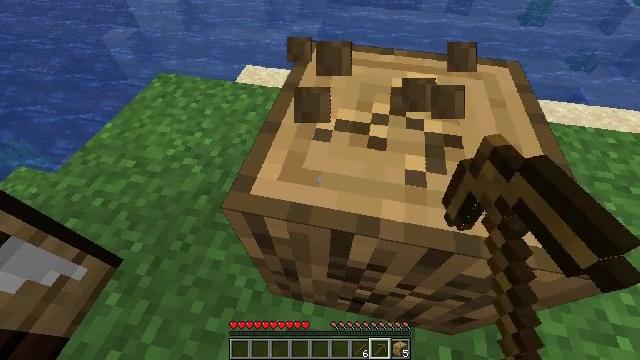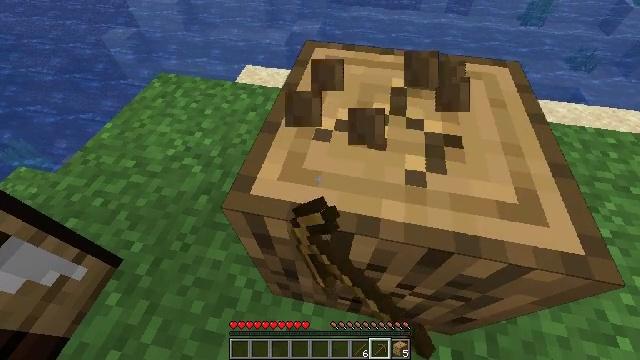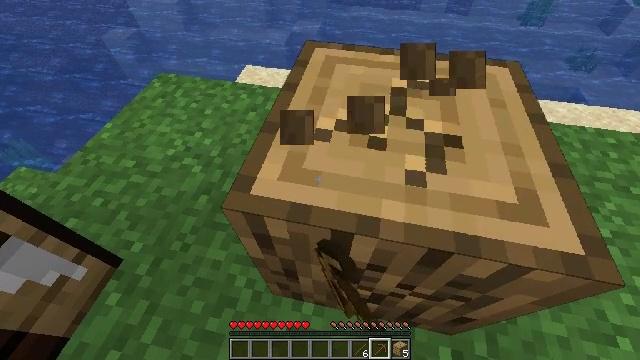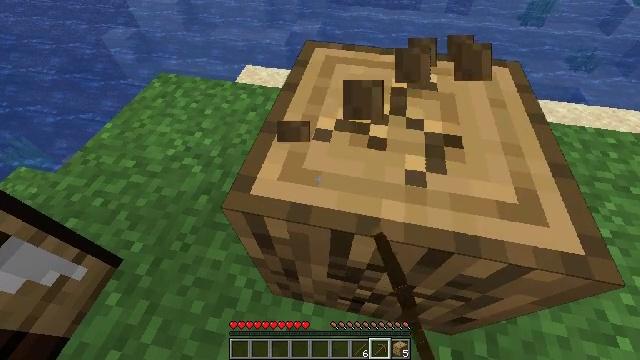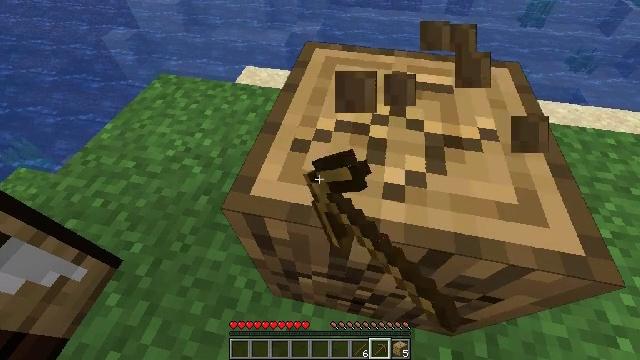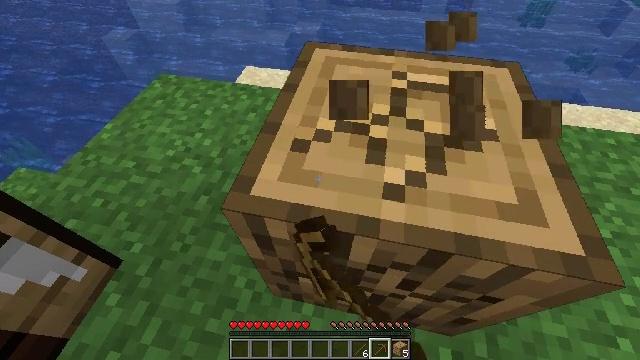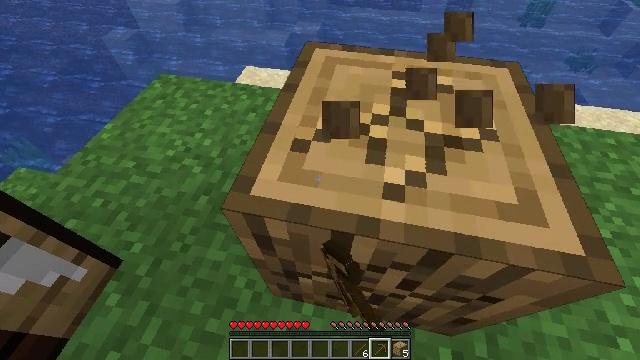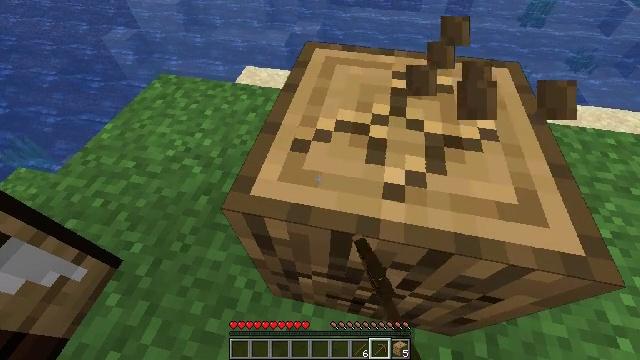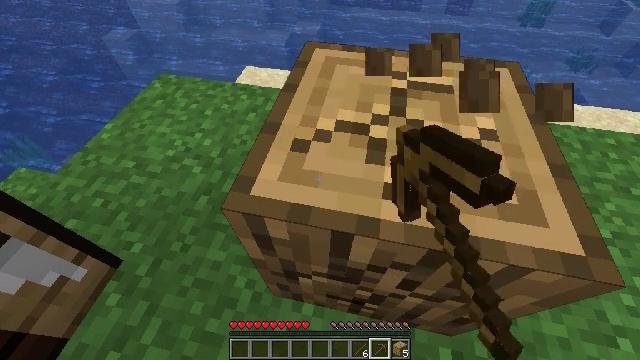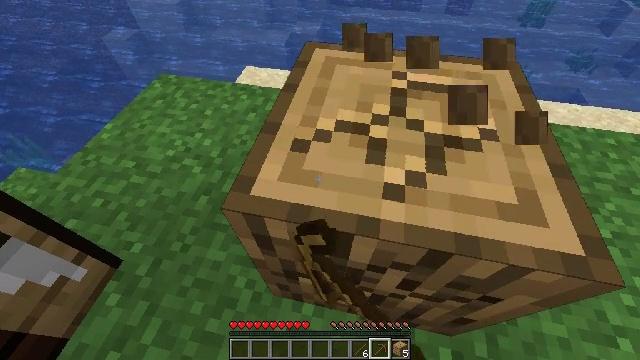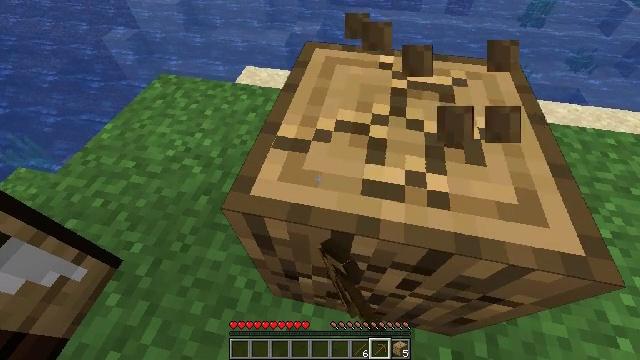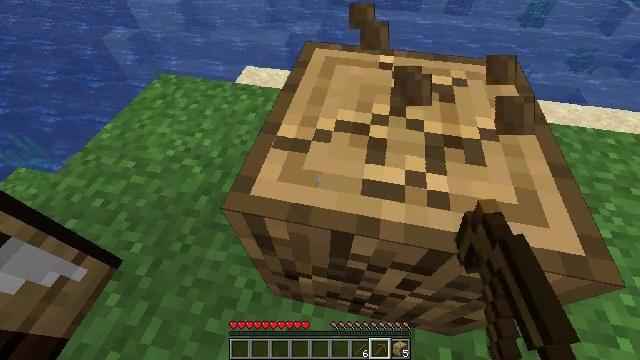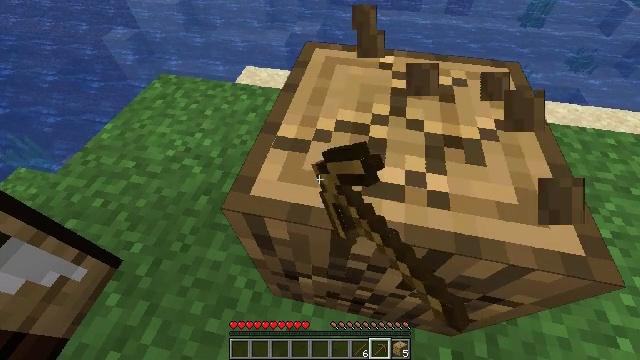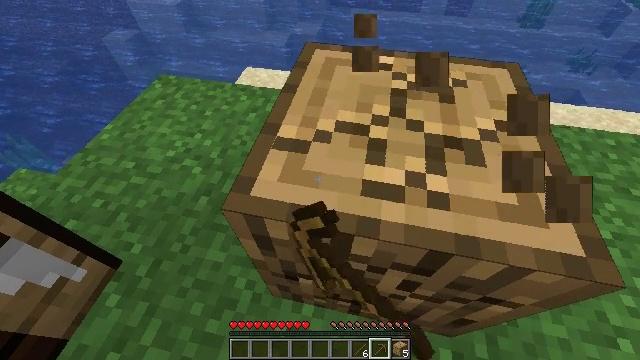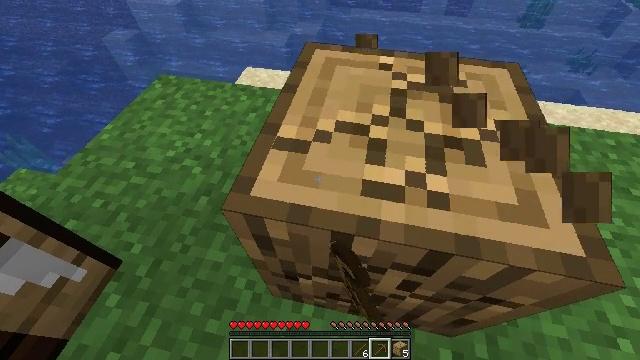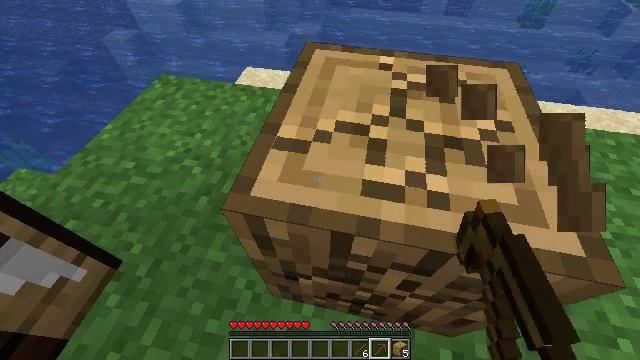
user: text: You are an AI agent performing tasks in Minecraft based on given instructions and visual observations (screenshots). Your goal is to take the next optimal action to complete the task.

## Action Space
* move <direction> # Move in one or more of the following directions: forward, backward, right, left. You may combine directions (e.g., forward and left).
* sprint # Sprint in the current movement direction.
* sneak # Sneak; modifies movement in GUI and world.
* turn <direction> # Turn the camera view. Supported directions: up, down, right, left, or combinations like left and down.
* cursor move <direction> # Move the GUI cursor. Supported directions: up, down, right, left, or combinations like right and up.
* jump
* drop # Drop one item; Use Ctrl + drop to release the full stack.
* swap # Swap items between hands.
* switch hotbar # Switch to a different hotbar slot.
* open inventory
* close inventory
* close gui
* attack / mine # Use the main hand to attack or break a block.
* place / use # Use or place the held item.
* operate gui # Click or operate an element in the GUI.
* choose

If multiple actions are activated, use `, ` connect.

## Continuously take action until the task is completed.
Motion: motion action
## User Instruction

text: Cut down the tree and harvest oak logs.
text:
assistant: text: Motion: attack / mine
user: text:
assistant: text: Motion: attack / mine
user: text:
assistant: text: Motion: attack / mine
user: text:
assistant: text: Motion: attack / mine
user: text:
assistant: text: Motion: attack / mine
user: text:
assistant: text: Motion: attack / mine
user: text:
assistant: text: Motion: attack / mine
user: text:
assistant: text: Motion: attack / mine
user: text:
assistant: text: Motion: attack / mine
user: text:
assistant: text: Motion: attack / mine
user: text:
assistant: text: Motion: attack / mine
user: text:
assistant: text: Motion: attack / mine
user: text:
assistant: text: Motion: attack / mine
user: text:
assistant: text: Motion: attack / mine
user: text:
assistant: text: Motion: attack / mine
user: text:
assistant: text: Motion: attack / mine
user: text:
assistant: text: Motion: attack / mine
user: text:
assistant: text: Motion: attack / mine
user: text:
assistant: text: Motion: attack / mine
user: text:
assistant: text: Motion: attack / mine
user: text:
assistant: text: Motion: attack / mine
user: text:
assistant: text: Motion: attack / mine
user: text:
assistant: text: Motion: attack / mine
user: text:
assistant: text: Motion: attack / mine
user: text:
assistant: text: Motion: attack / mine
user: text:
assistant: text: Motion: attack / mine
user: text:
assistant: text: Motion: attack / mine
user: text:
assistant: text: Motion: attack / mine
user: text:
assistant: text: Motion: attack / mine
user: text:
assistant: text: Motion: attack / mine